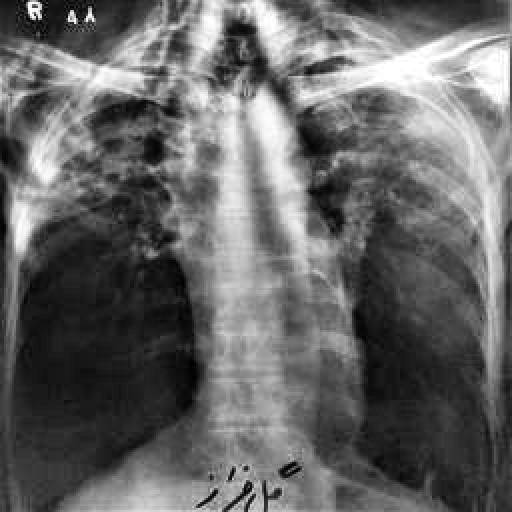
Finding: TUBERCULOSIS